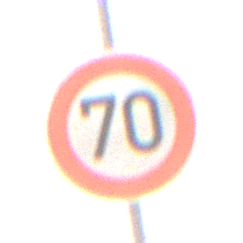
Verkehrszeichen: Geschwindigkeit70
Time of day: MorningAfternoon
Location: Outdoor (Nature)
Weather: Overcast
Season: NotSpecified
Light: Natural